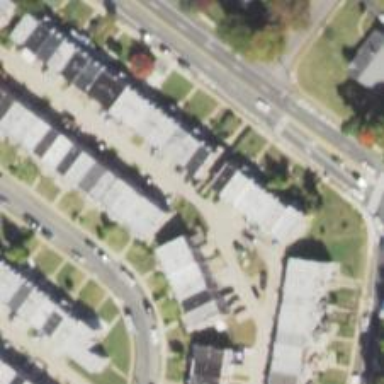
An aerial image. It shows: Alley classified as service road.